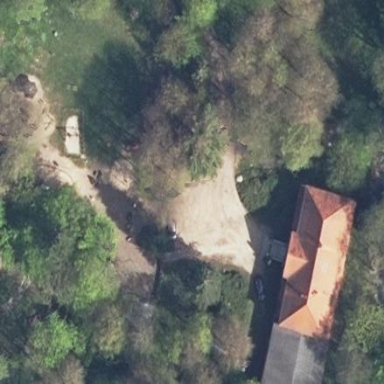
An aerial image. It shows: Kindergarten.